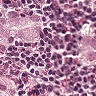
Metastatic tissue present: yes